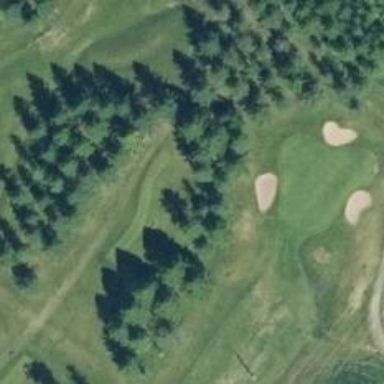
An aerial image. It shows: Golf tee.